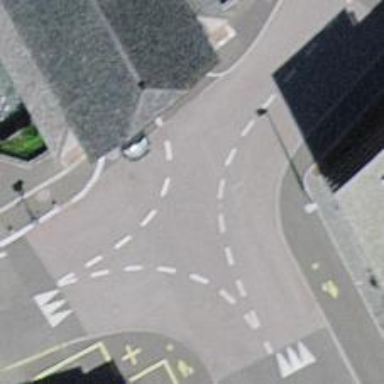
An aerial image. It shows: Table-style traffic calming feature.